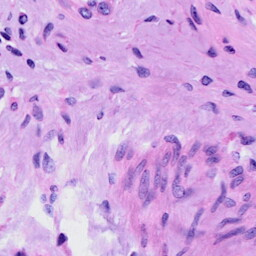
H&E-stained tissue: Cervix